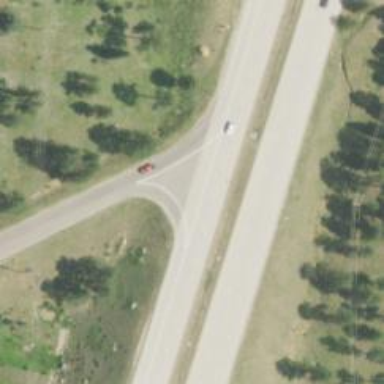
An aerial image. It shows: Trunk link highway.